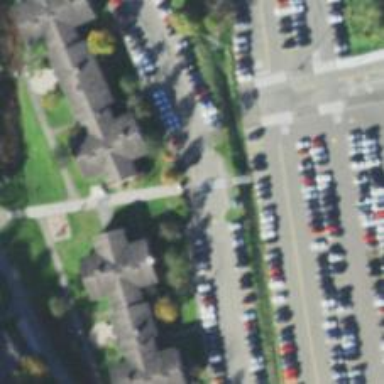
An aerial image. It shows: Marked crossing on footway.